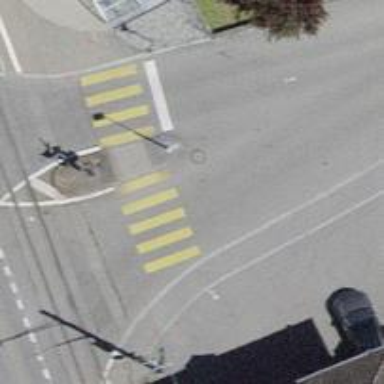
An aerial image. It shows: Uncontrolled zebra crossing with pedestrian island.